Question: What is the best way to get all the information sent by a website after sending a GET request. My main problem is i am not able to login into Microsoft Account using code.
I've wrote a code for getting all the parameters :-
'''
import java.io.IOException;
import java.io.OutputStreamWriter;
import java.net.HttpURLConnection;
import java.net.URL;
public class Requests {
public static void main(String[] args) throws IOException {
URL url = new URL("Microsoft Portal URL");
HttpURLConnection httpCon = (HttpURLConnection) url.openConnection();
httpCon.setInstanceFollowRedirects(false);
httpCon.setDoOutput(true);
httpCon.setRequestMethod("GET");
OutputStreamWriter out = new OutputStreamWriter(httpCon.getOutputStream());
System.out.println("Response Code " + httpCon.getResponseCode());
System.out.println("Response Status " + httpCon.getResponseMessage());
System.out.println("Header Fields " + httpCon.getHeaderFields());
System.out.println("Sent URL " + httpCon.getURL());
out.close();
}
}
'''
I am getting the result as follows :
'''
Response Code 200
Response Status OK
Header Fields {null=[HTTP/1.1 200 OK], client-request-id=[9031e090-ea92-4581-b8d1-5b1c66076b50],
Content-Length=[7796], Expires=[-1],
Set-Cookie=[stsservicecookie=ests; path=/; secure; HttpOnly,
x-ms-gateway-slice=productiona; path=/; secure; HttpOnly,
flight-uxoptin=true; path=/; secure; HttpOnly],
x-ms-gateway-service-instanceid=[ESTSFE_IN_217],
X-Powered-By=[ASP.NET], Server=[Microsoft-IIS/8.5],
Cache-Control=[no-cache, no-store], Pragma=[no-cache],
X-Content-Type-Options=[nosniff],
Strict-Transport-Security=[max-age=31536000; includeSubDomains],
x-ms-request-id=[b822c62e-2aea-45b2-93c9-f1dc67576644],
Date=[Wed, 16 Mar 2016 08:41:08 GMT], P3P=[CP="DSP CUR OTPi IND OTRi ONL FIN"],
Content-Type=[text/html; charset=utf-8]
'''
I need the Redirect URI which is available only if i am logged in to Microsoft Account. So i need to log in to the website using some code.

---->>>>Thing i want to do is:
After Sending a Get request in this format :
GET "<URL>{client_id}&redirect_uri={redirect_uri}"
It gives me back a parameter named code(if i am using Rest Client application). For getting this code a user must be logged in into Azure Portal.
My problem is when i am doing all this with java code, i am not getting this code. The problem is i am not able to log in using java code. Help me with this issue.
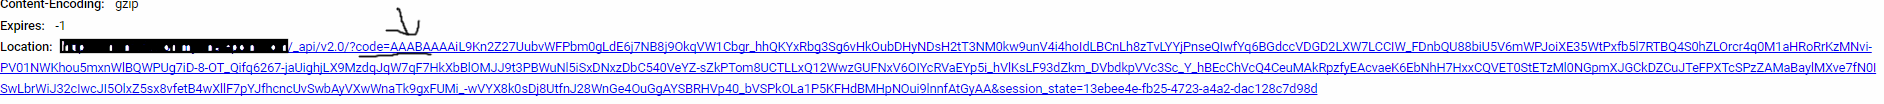
Answer: On Azure, there are three groups of REST APIs need to be authenticated, including Resource Management APIs, Service Management APIs and other specifical APIs like for Azure Storage or Service Bus, etc.
1. To using Resource Management APIs, you need to authenticate Azure Resource Manager requests, please see Authenticating Azure Resource Manager requests. And there are some samples in Java you can refer to on GitHub https://github.com/Azure/azure-sdk-for-java/tree/master/azure-mgmt-samples.
2. To using Service Management APIs, you need to authenticate Service Management Requests, please see Authenticating Service Management Requests. There is an offical blog shown how to get started for Java.
3. To using some specifical APIs, you need to construct a Shared Access Signature token for delegating access. For example, Delegating Access with a Shared Access Signature for Azure Storage Service REST, you can see the Service SAS Examples to know how to construct.